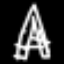
Label: The Eiffel Tower